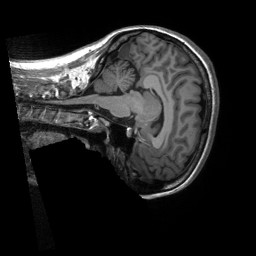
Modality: T1w
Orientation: sagittal
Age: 28
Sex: female
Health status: healthy
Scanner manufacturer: siemens
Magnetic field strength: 3 T
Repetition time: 2.3 s
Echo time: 0.00229 s